Question: I am drawing a shape on the map. Actually, I am using a View on a map to draw a shape.
I brought this View to front on some button click. So, map is residing back to this View.
I am able to draw a shape on the View using canvas.
Now, I want these points to be converted to Map coordinates.
See this image,

It seems that drawing is done on the map. But the drawing is done on a transparent View. From these canvas Points, I want to translate to Map Coordinates.
I don't know how to achieve this. Please suggest me any idea of how to do this.
my code,
'''
public boolean onTouch(View v, MotionEvent event) {
int action = event.getAction();
path = new Path();
float upX;
float upY;
Log.d("", "OnTouch");
switch (action) {
case MotionEvent.ACTION_DOWN:
canvas.drawColor(Color.TRANSPARENT, PorterDuff.Mode.CLEAR);
downx = event.getX();
downy = event.getY();
eventX = downx;
eventY = downy;
Log.d("", "startx" + eventX);
break;
case MotionEvent.ACTION_MOVE:
upx = event.getX();
upy = event.getY();
canvas.drawLine(downx, downy, upx, upy, paint);
drawable.invalidate();
downx = upx;
downy = upy;
break;
case MotionEvent.ACTION_UP:
upX = event.getX();
upY = event.getY();
Log.d("", "Action Up");
Log.d("", "endx" + upX);
canvas.drawLine(eventX, eventY, upX, upY, paint);
drawable.invalidate();
return true;
case MotionEvent.ACTION_CANCEL:
break;
default:
break;
}
return true;
}
'''
I want to perform some functinality in this area drawn by getting the N,E,W,S coordinates(map coordinates) from the drawing on the view. In which way I can modify my code. Please suggest me.
Please provide me any links if possible.
Any help is appreciated!!
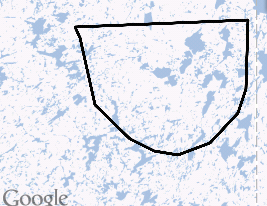
Answer: what you want is Projection <URL>, btw why do you draw anything on Canvas when in onTouch ?